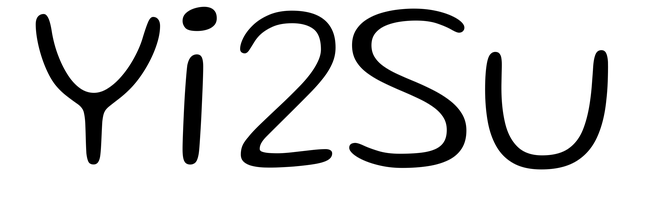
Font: Gluten_ExtraLight